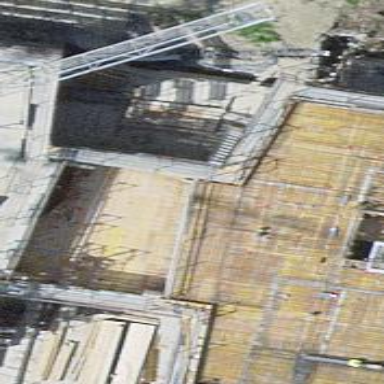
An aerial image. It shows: View of roof of building.